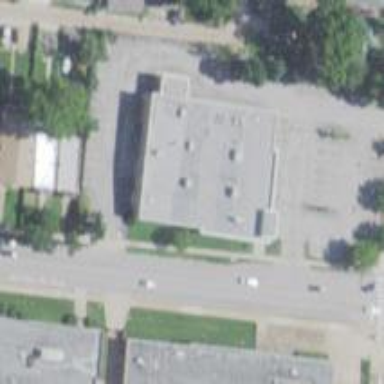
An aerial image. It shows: Building that is pharmacy providing healthcare services.